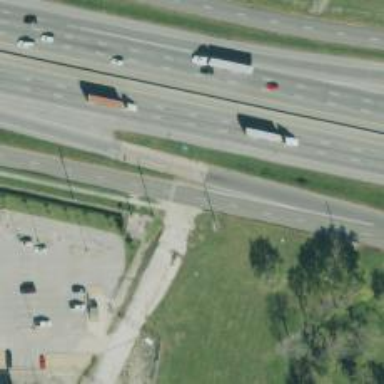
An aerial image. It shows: Secondary road with frontage road.